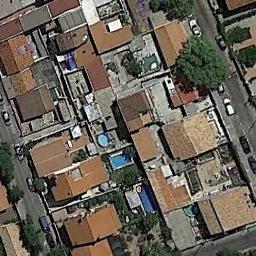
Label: dense_residential